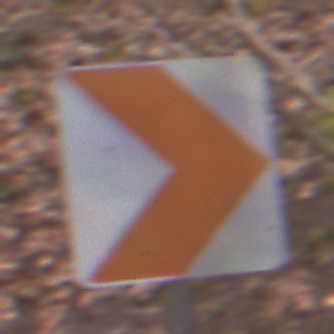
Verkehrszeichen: RichtungstafelnInKurvenKleinLinks
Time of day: Midday
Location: Outdoor (Nature)
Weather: Overcast
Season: Autumn
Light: Natural